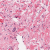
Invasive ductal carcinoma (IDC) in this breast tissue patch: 0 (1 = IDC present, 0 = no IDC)